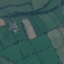
Label: Pasture